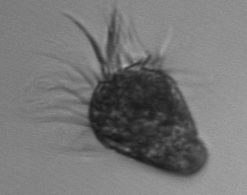
Label: Ciliophora